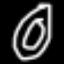
Label: donut